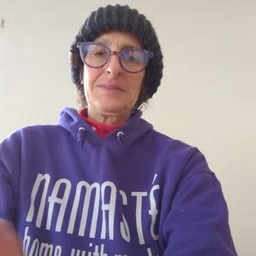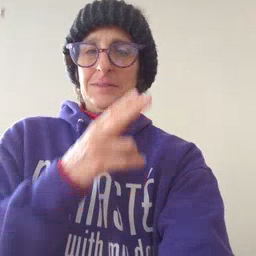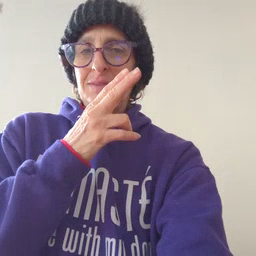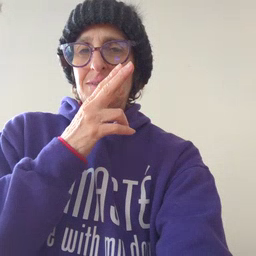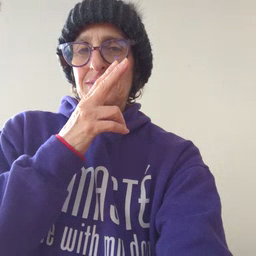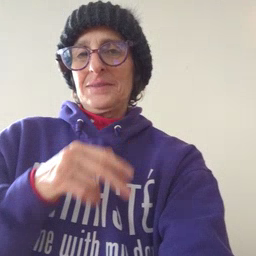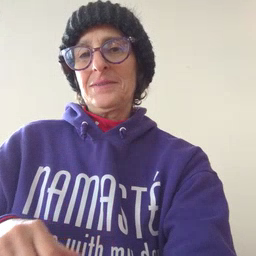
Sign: hen